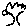
Label: tree